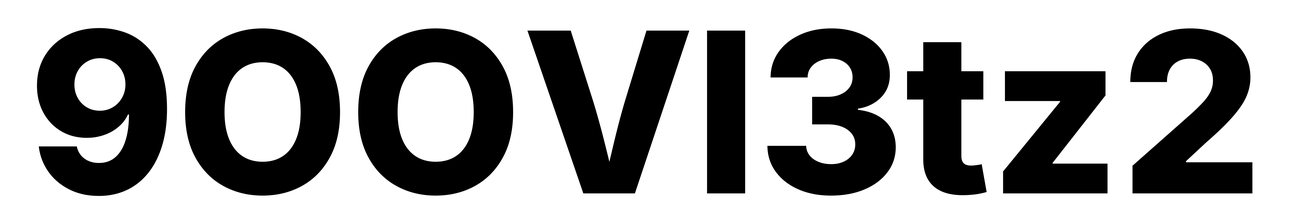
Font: Inter_ExtraBold